Question: I would like to put an image into a circle.
My code works fine, but if the image is so big, image is not resizing and i don't see anything in the circle.
How can i automatically resize the image to put it into my circle ?
Here is the html code :
'''
<div class="roundedImage" style="background: url(img/desktop/personne.jpg) no-repeat 0px 0px;">
&nbsp;
</div>
'''
And here is the CSS code :
'''
.roundedImage {
overflow:hidden;
-webkit-border-radius:50px;
-moz-border-radius:50px;
border-radius:50px;
width:90px;
height:90px;
}
'''
And now, here is the result :

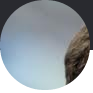
Answer: To let the background-image fully fill the space that is available you can use 'background-size: cover;':
'''
.roundedImage {
background: url(http://placehold.it/50x50);
background-repeat: no-repeat;
background-size: cover;
overflow:hidden;
-webkit-border-radius:50px;
-moz-border-radius:50px;
border-radius:50px;
width:90px;
height:90px;
}
'''
## jsFiddle